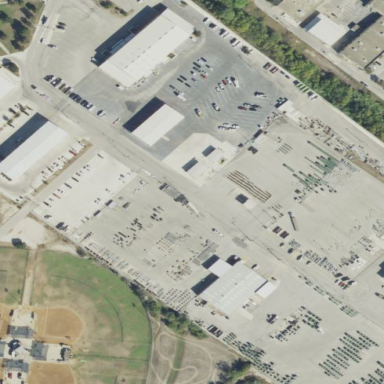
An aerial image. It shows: Industrial area enclosed by fence.